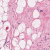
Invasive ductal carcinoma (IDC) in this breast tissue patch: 0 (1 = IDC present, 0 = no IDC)